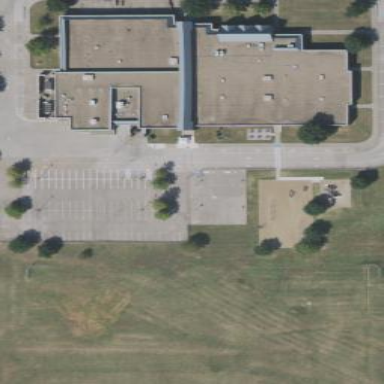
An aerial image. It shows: School.